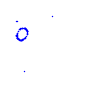
Particle: proton